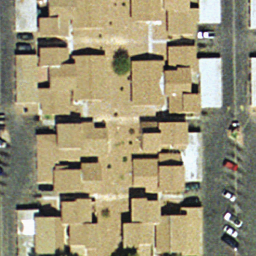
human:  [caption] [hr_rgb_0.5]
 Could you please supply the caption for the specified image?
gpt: There are lots of houses with brown roofs arranged neatly .

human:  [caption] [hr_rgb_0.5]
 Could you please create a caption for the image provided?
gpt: Lots of houses between two roads arranged neatly .

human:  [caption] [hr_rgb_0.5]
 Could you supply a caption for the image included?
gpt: It is a dense residential area with lots of houses with brown roofs arranged neatly .

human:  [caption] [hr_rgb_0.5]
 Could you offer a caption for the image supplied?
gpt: This is a dense residential area .

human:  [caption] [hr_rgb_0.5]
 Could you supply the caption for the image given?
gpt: Lots of houses arranged neatly and some cars parked in the roadside .